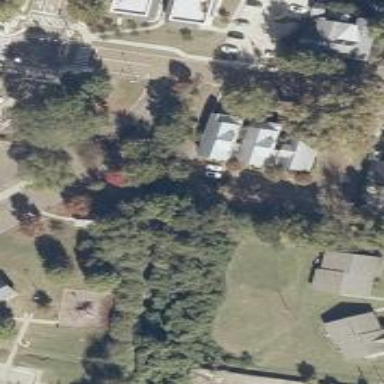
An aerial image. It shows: Driveway.